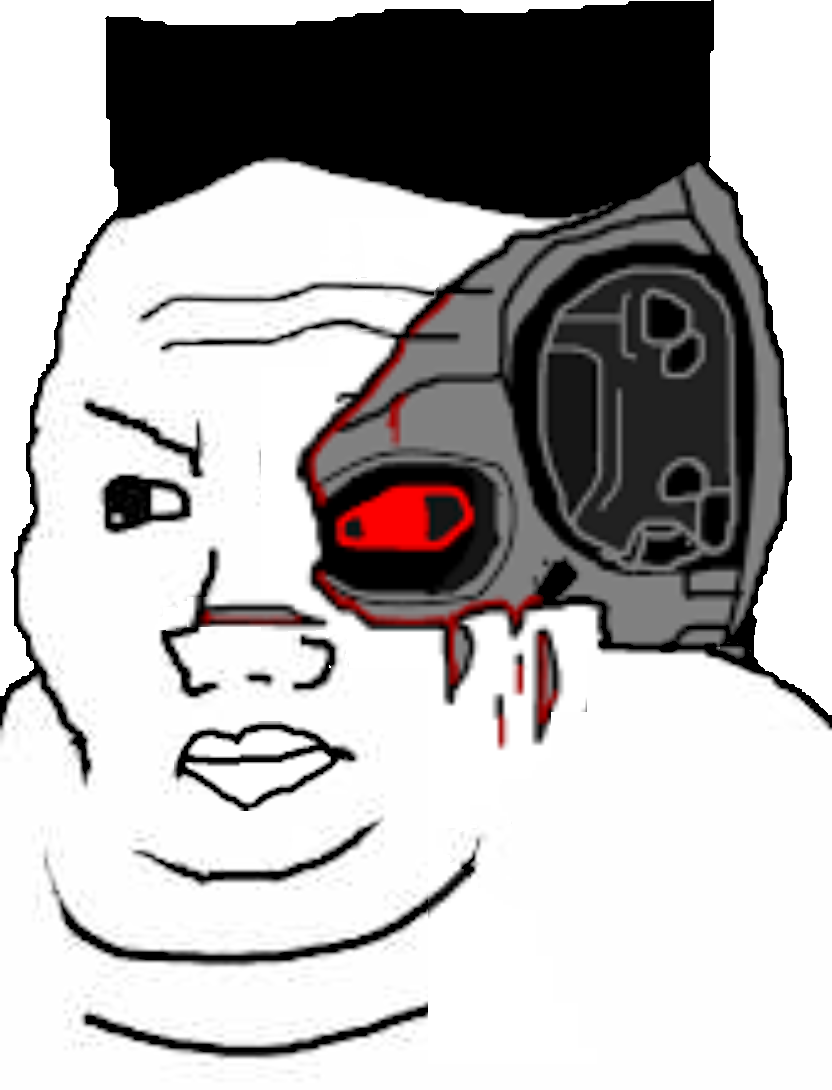
Label: 5_Blobjak